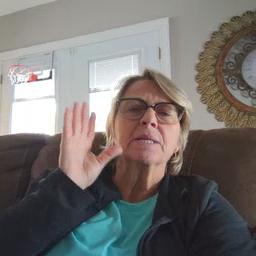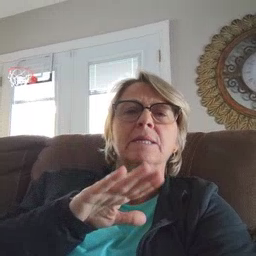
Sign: bee